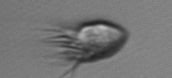
Label: Ciliophora